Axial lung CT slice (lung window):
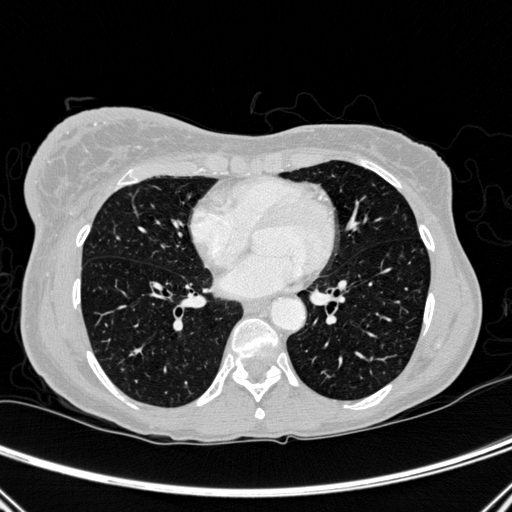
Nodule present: no